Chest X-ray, PA view. Patient: 66 years old, sex M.
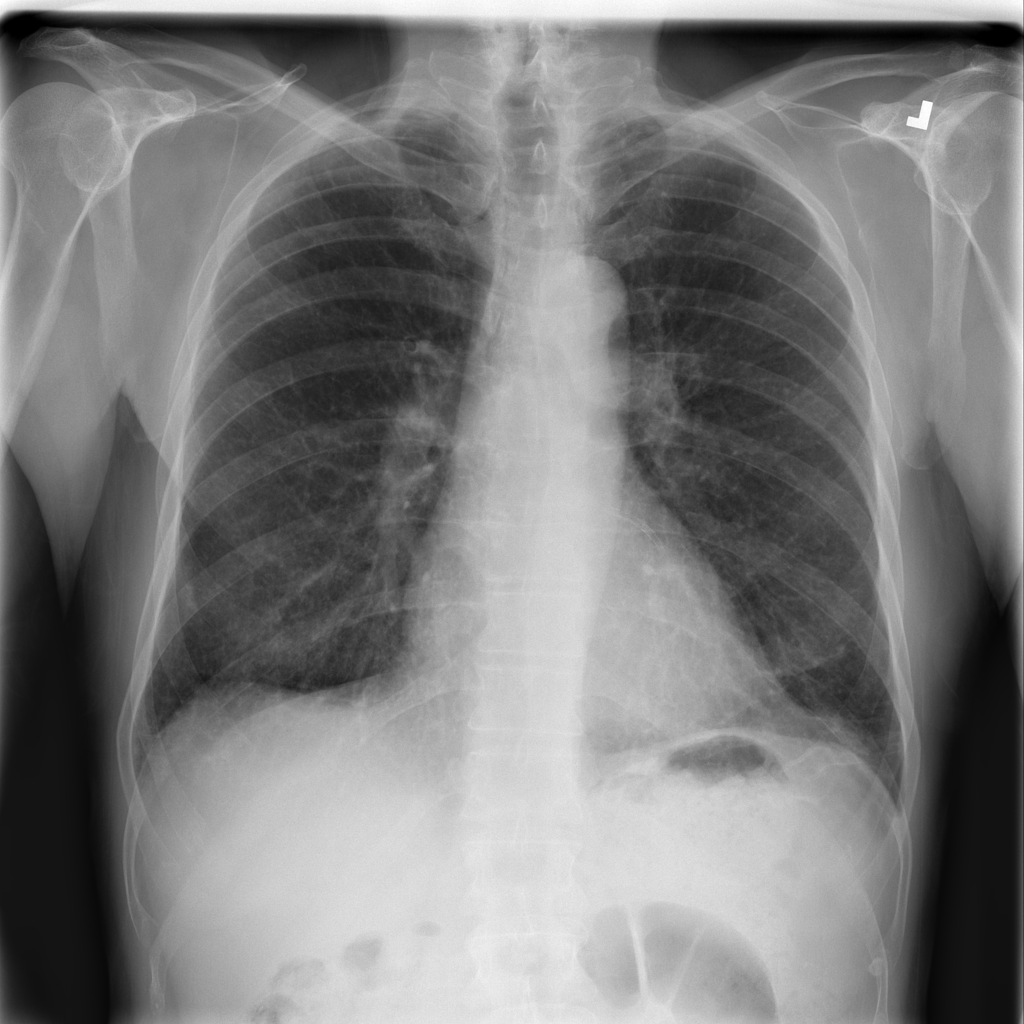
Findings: No Finding